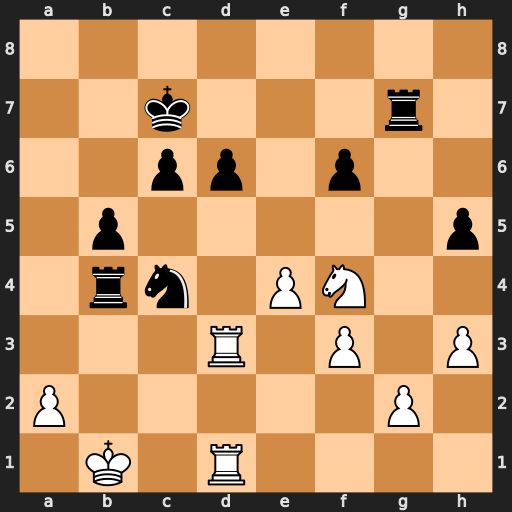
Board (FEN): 8/2k3r1/2pp1p2/1p5p/1rn1PN2/3R1P1P/P5P1/1K1R4
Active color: w
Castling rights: -
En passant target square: -
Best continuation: Rb3 Rxb3+ axb3